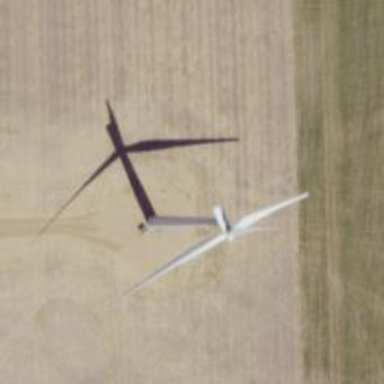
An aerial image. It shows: Wind generator using wind turbines of horizontal axis.